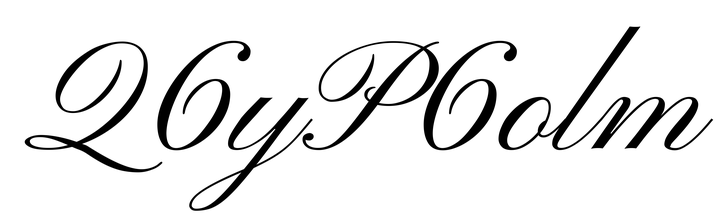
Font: PinyonScript-Regular